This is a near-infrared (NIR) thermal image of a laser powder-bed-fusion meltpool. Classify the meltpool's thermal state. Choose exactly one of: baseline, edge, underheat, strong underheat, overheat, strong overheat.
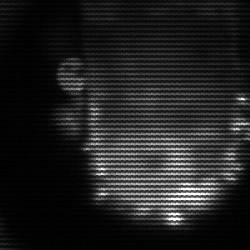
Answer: baseline